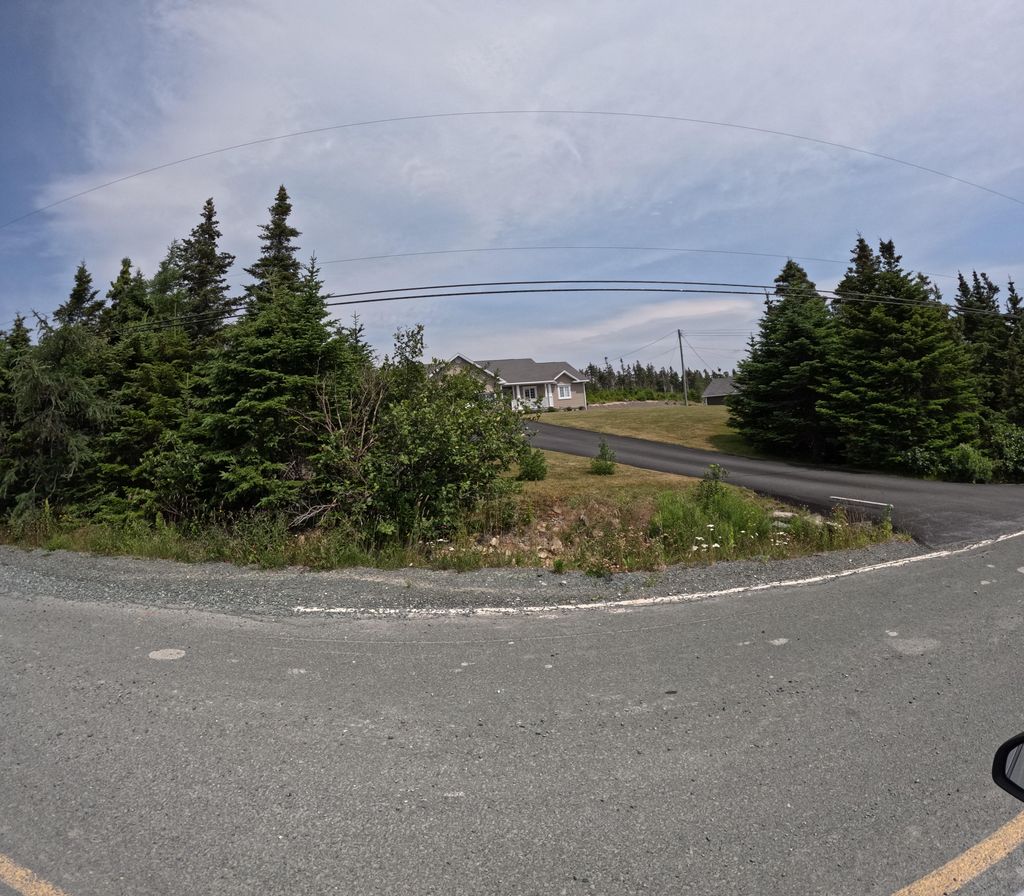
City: st_johns